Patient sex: F
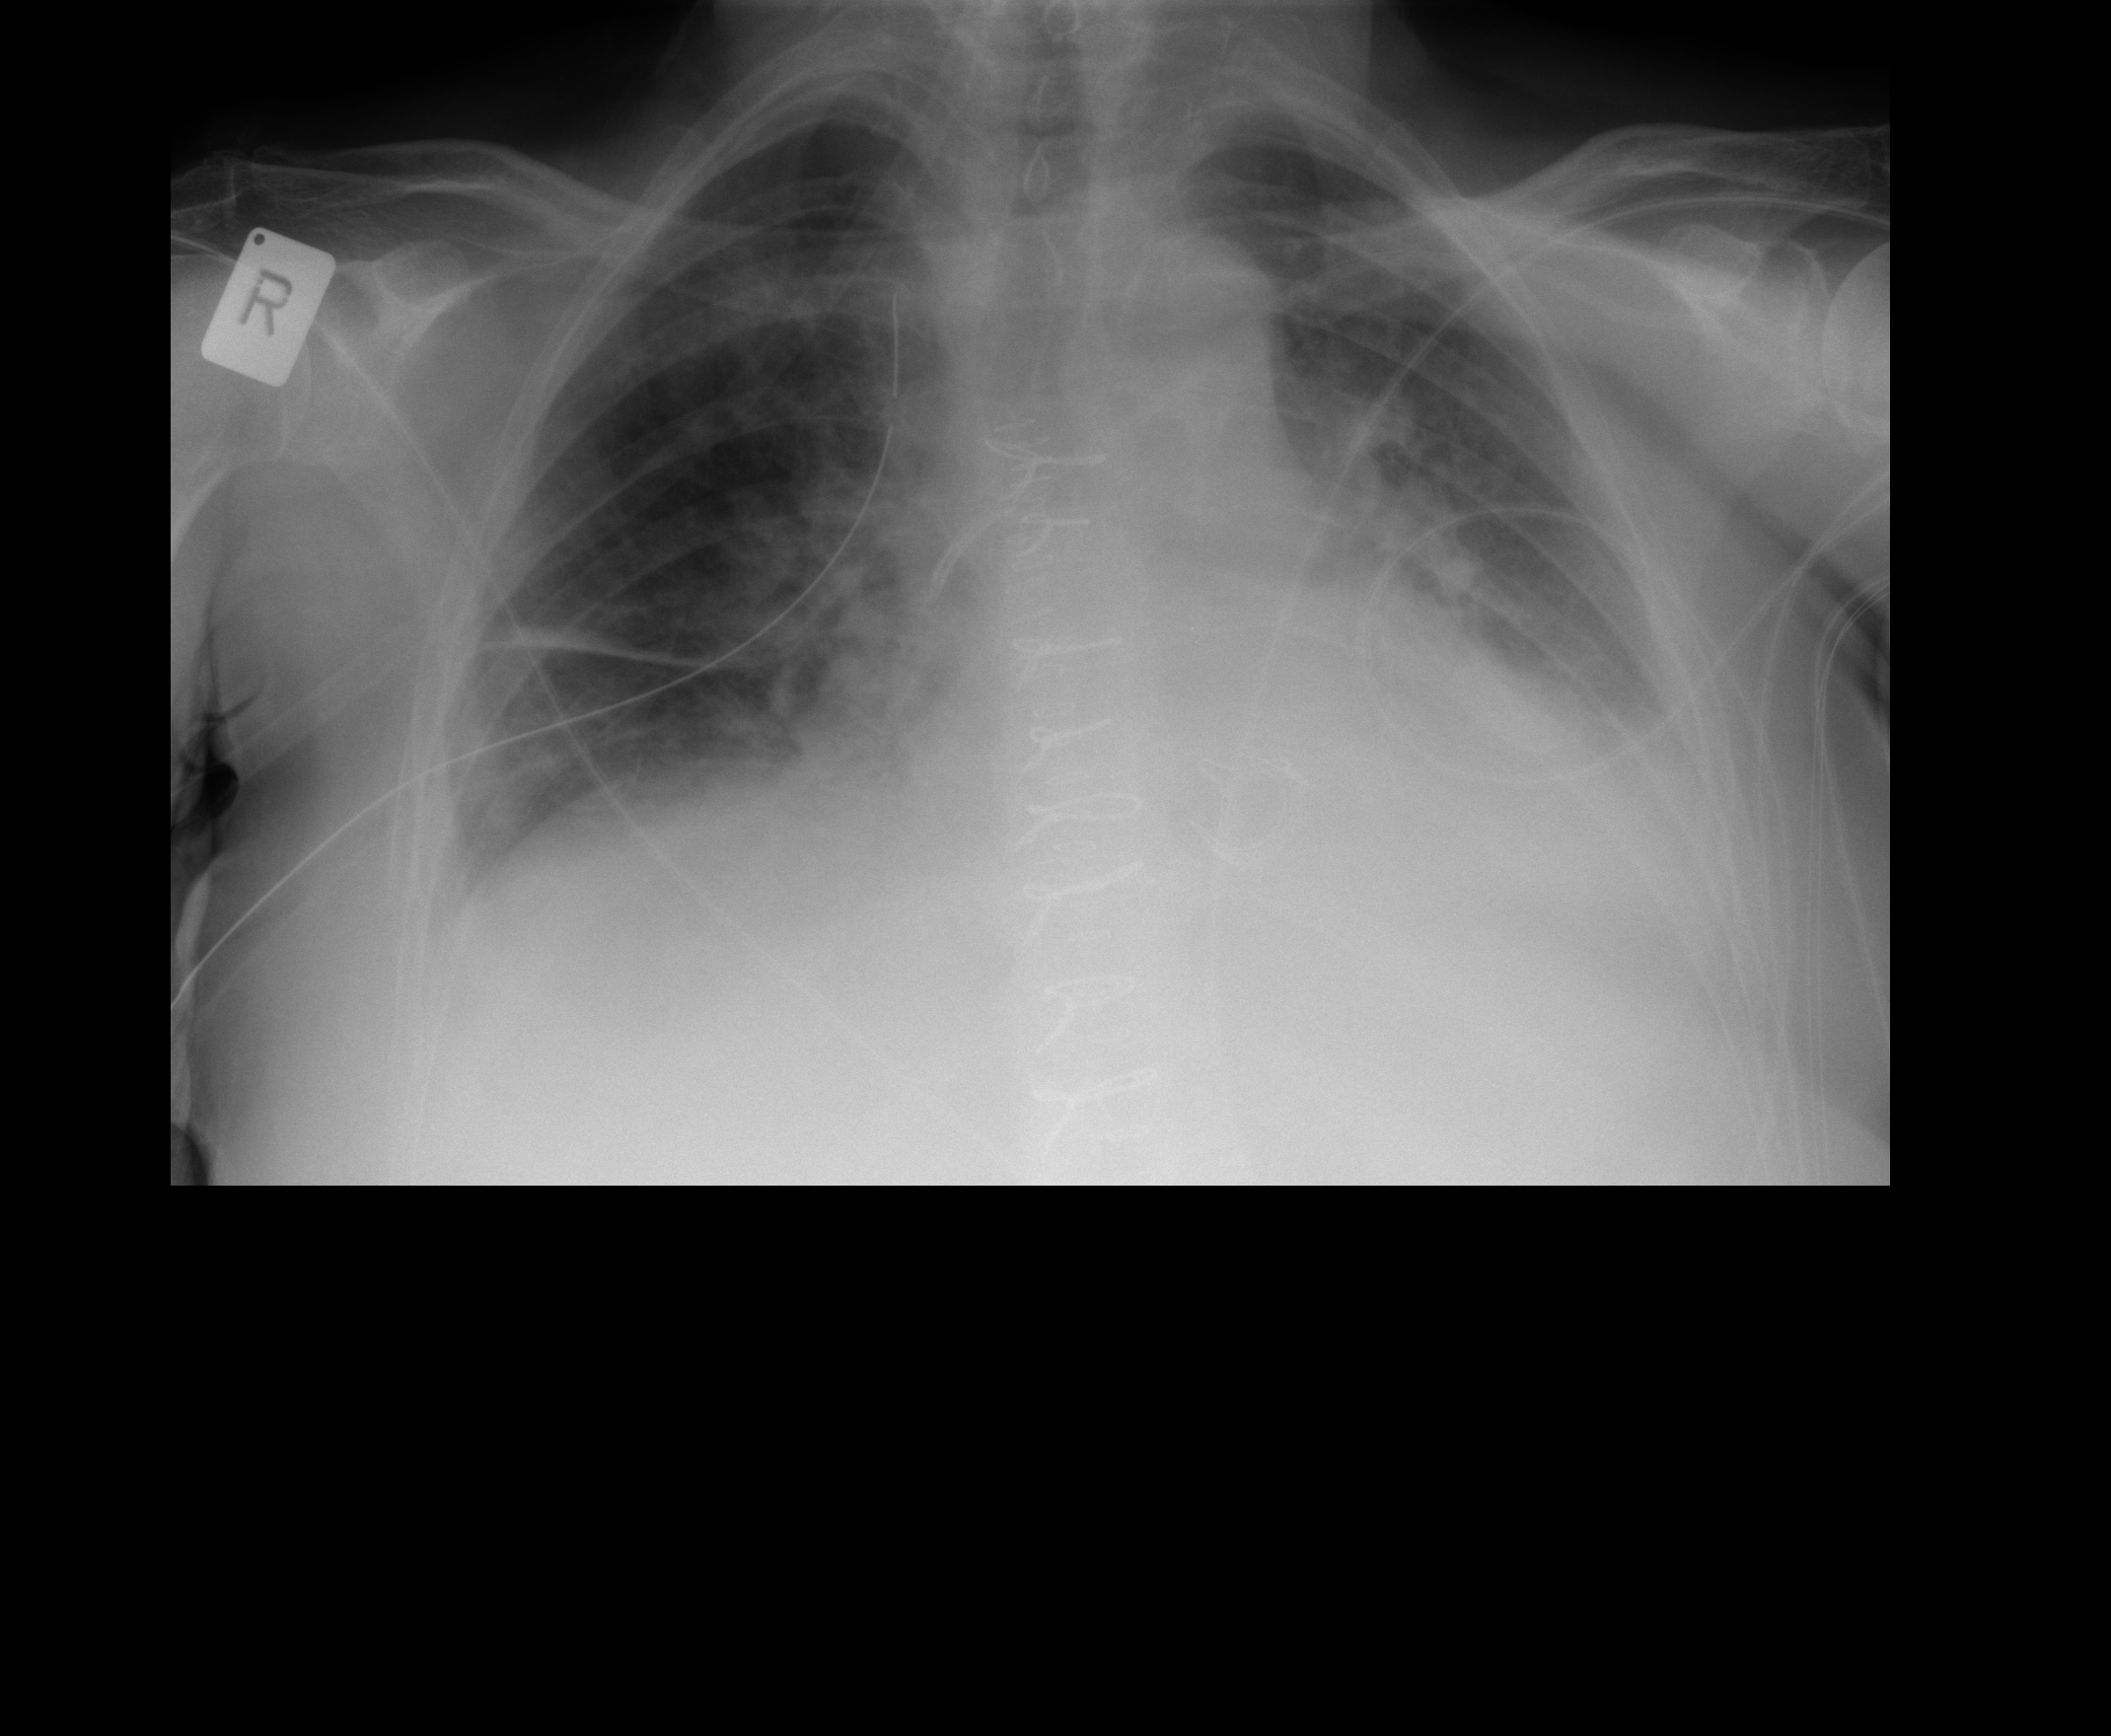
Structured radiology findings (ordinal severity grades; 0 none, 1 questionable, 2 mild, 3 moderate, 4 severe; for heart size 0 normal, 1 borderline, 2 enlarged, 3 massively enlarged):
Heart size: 2
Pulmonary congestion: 2
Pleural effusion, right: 1
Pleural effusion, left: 2
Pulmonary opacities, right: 1
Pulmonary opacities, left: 1
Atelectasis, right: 2
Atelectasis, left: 2